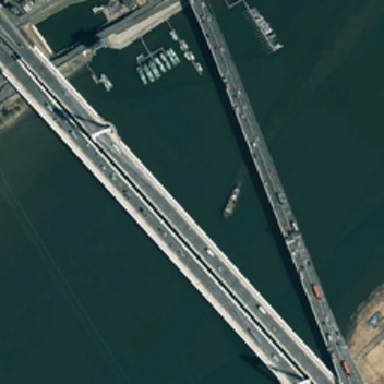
Many cars are on two non-parallel bridges on the river .